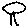
Label: tree